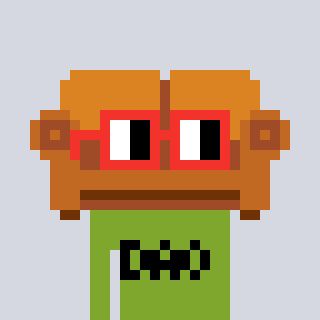
a pixel art character with square red glasses, a couch-shaped head and a slimegreen-colored body on a cool background